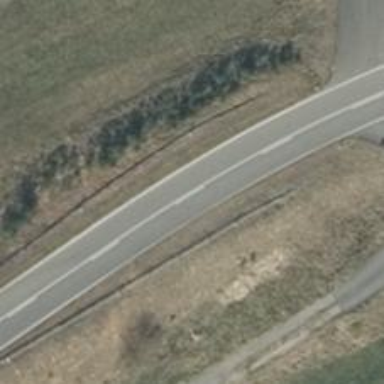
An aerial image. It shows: Unclassified road with asphalt surface and embankment.